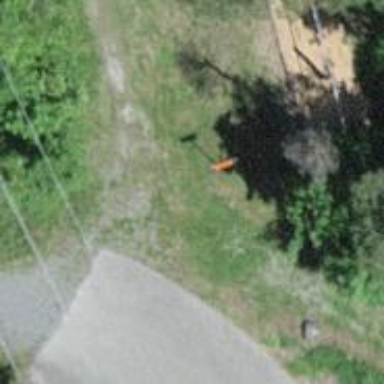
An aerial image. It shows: Pole with roof-covered pipeline marker.